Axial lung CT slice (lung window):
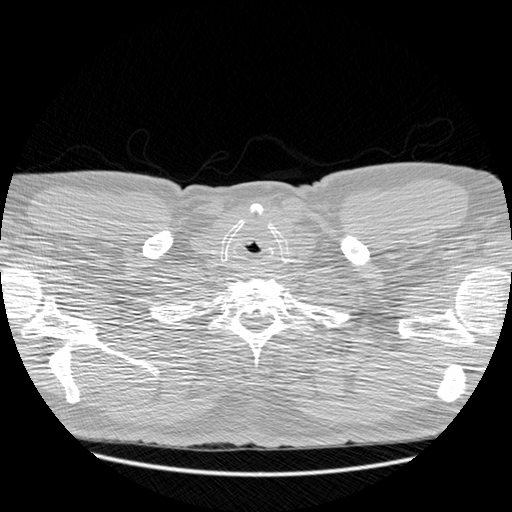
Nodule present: no